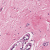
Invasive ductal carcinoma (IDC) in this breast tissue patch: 0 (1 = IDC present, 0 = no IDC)